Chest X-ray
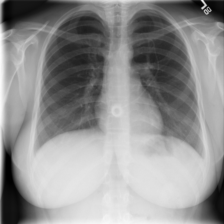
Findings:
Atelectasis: negative
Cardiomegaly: negative
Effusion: negative
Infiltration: negative
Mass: negative
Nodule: negative
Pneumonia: negative
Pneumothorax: negative
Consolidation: negative
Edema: negative
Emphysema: negative
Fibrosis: negative
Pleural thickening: negative
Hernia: negative